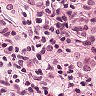
Metastatic tissue present: yes